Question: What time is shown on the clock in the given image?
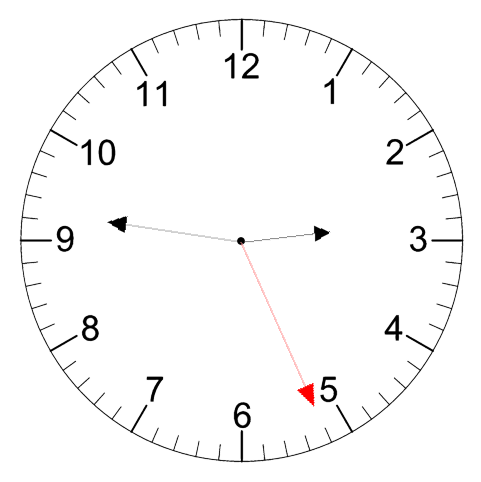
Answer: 02:46:26